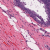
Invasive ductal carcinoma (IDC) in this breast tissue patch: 0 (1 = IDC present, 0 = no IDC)